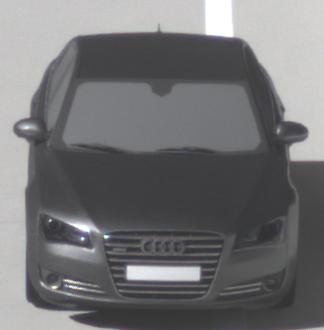
Make: Audi
Model: A8 D4
Model produced from: 2009
Model produced until: 2017
Doors: 4
Color: gray
Road condition: dry road
Daytime: morning or afternoon
Contrast: high contrast